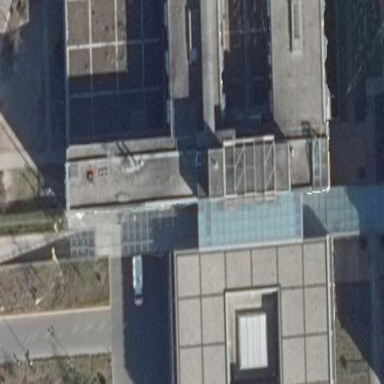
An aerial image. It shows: Hospital building.